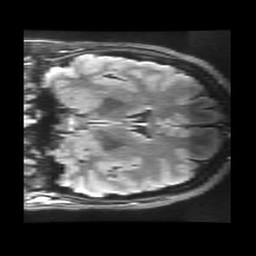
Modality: FLAIR
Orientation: coronal
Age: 31
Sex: female
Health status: healthy
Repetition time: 12 s
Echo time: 0.09782 s